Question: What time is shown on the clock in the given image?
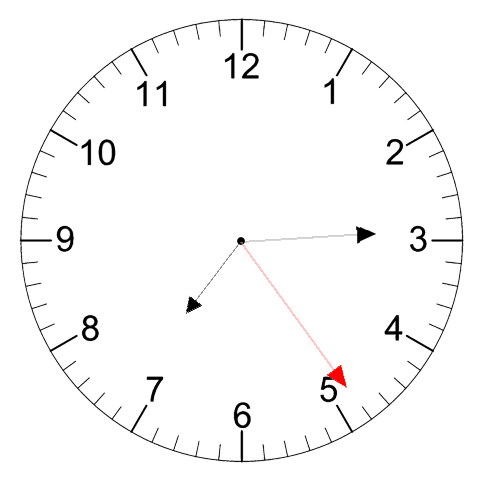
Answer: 07:14:24